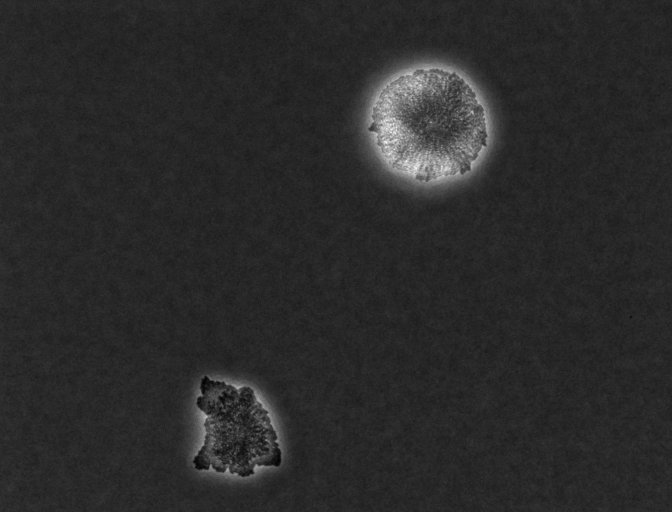
various_fewshot